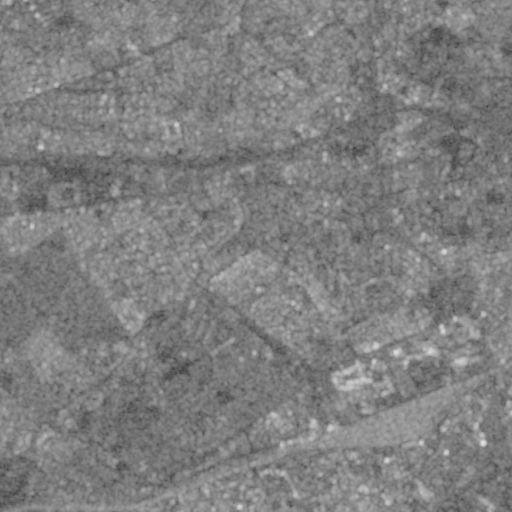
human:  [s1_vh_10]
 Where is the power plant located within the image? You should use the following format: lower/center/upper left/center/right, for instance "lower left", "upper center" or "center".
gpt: The power plant is located in the upper center of the image.
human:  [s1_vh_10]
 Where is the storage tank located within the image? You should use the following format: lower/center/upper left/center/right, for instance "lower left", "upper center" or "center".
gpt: The storage tank is located in the upper center of the image.
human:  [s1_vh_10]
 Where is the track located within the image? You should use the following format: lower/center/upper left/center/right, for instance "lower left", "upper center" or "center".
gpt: The track is located in the upper right of the image.
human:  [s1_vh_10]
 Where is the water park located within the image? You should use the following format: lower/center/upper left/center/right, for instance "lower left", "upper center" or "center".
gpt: The water park is located in the lower right of the image.
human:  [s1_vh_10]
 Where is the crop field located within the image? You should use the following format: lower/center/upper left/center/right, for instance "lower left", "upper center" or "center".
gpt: There is no crop field in the image.

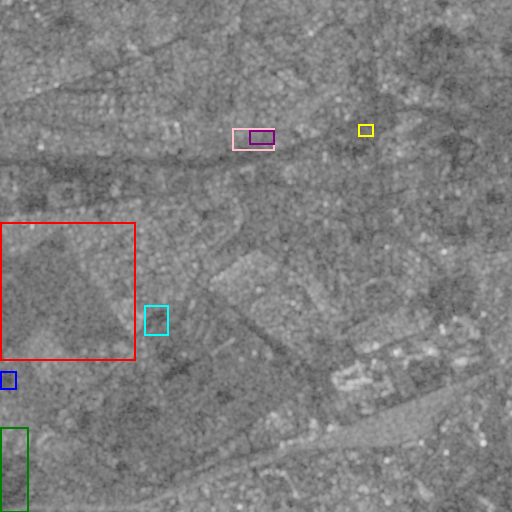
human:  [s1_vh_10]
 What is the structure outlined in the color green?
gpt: The structure outlined in green is a crop field.
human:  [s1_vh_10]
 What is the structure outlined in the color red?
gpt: The structure outlined in red is a park.
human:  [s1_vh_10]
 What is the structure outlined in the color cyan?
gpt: The structure outlined in cyan is a parking lot.
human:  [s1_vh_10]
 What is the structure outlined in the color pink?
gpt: The structure outlined in pink is a power plant.
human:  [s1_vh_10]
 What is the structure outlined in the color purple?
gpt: The structure outlined in purple is a power substation.
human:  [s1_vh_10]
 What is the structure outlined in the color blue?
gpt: The structure outlined in blue is a stadium.
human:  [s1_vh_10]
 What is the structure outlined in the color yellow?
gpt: The structure outlined in yellow is a track.
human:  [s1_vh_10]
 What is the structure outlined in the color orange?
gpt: There is no orange outline.